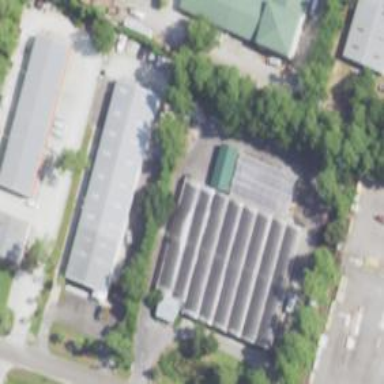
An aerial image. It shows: Greenhouse.